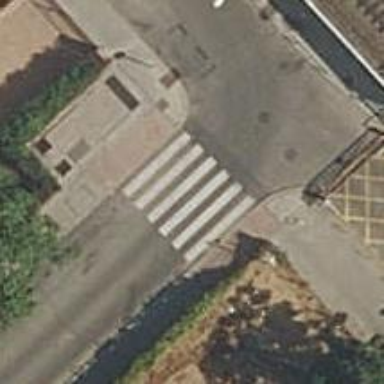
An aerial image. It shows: Uncontrolled road crossing.